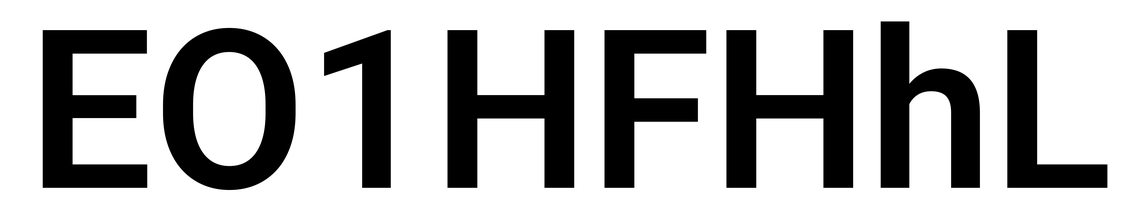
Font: Roboto_SemiBold